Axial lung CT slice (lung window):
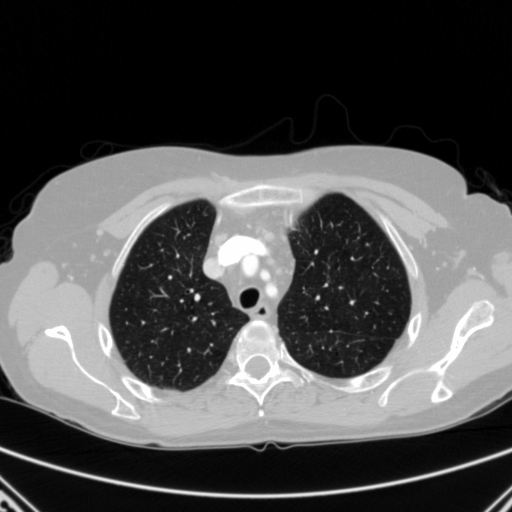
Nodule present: no